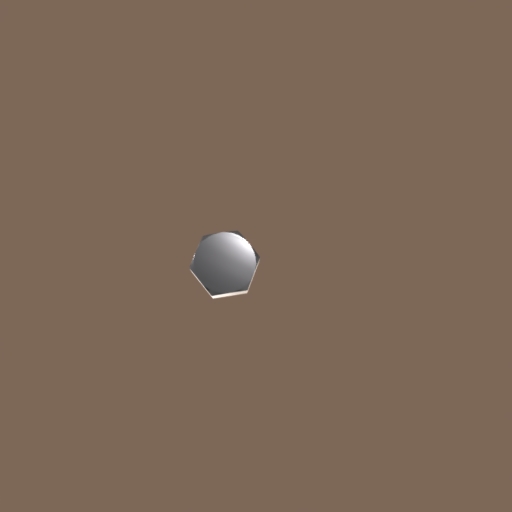
Label: bolt